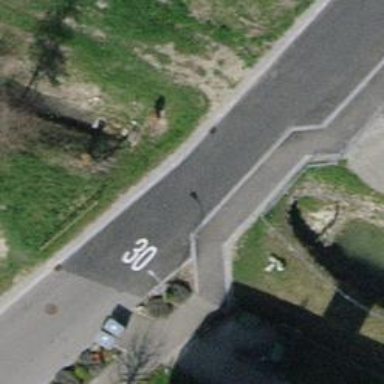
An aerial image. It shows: Residential road crossing over bridge with paved surface. The track type is of grade 1.